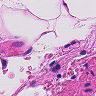
Metastatic tissue present: no